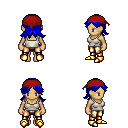
a pixel art fantasy rpg character, female body template, human, tanned skin, white pirate shirt, gold greaves, blue loose hair, red bandana, gold boots, four views (front, back, left, right), 2x2 character sprite sheet, small pixel art, hard edges, no anti-aliasing